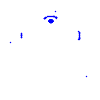
Particle: kaon